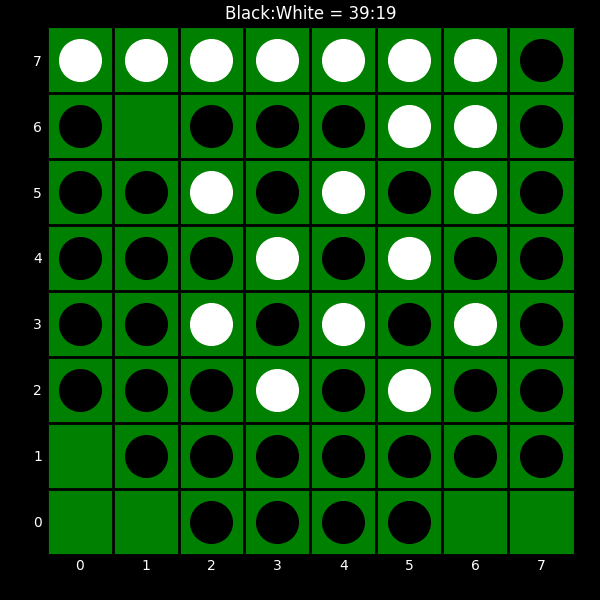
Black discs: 39
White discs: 19